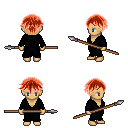
a pixel art fantasy rpg character, female body template, human, tanned skin, gray robe, teal pants, red short bangs hairstyle, spear, four views (front, back, left, right), 2x2 character sprite sheet, small pixel art, hard edges, no anti-aliasing